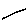
Label: line